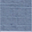
Piece: xx